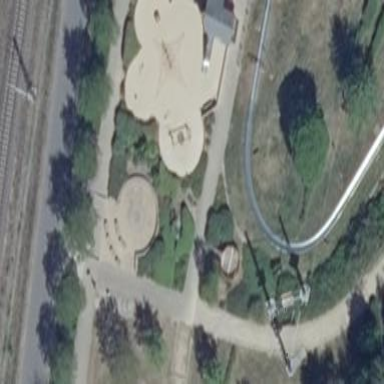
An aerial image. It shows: Playground area for leisure land.